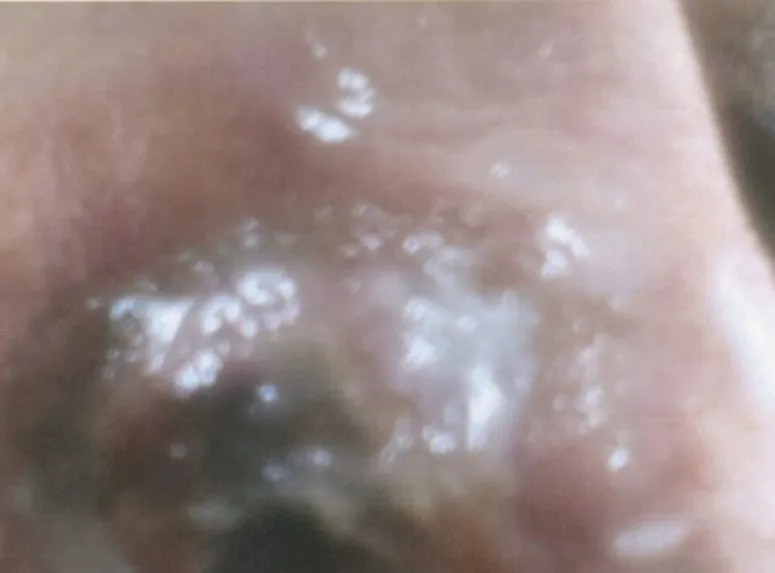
Right nasal alar partial necrosis, 3 weeks after HA injection to right nasolabial fold.
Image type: medical_photograph (skin_photograph)